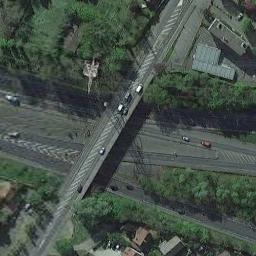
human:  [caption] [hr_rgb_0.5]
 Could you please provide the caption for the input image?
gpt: There are many trees beside the overpass .

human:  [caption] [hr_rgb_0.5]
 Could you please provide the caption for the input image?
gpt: The overpass is next to some houses and trees .

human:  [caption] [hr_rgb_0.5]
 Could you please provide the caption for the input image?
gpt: The cross-line overpass is over the roads on the green space .

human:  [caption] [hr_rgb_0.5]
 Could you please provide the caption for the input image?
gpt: An overpass on top of two roads .

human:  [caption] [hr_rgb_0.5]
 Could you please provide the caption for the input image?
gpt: There are some green trees and buildings beside the overpass .